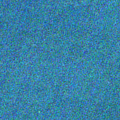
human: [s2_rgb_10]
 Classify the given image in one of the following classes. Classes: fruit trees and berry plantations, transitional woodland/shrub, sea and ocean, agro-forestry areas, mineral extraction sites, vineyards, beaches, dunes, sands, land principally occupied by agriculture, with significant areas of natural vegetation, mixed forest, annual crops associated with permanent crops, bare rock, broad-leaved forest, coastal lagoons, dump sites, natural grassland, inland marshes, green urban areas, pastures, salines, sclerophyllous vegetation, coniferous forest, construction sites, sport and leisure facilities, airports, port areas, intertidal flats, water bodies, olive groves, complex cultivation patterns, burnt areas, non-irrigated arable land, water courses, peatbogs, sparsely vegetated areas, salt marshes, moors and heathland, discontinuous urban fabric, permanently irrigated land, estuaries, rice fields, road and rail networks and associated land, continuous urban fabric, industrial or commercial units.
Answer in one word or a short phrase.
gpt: sea and ocean